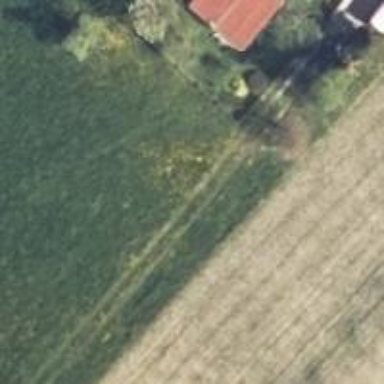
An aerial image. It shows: Track with grass surface categorized as grade4 tracktype.